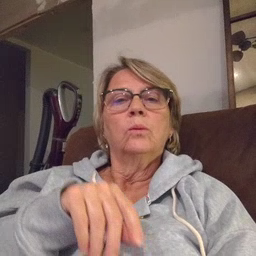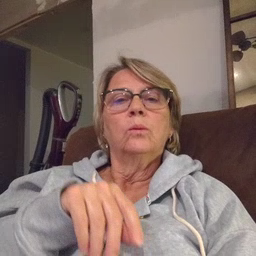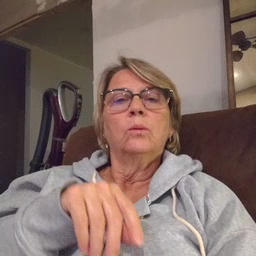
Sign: into